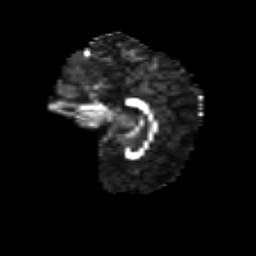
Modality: FA
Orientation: sagittal
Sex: female
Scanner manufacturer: siemens
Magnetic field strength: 3 T
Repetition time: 5 s
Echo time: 0.071 s